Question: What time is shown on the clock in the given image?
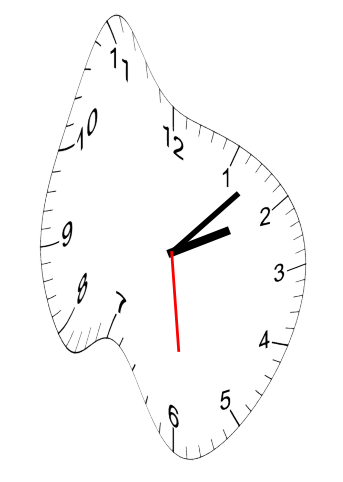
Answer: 02:07:29